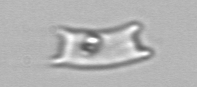
Label: Eucampia